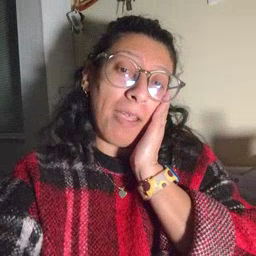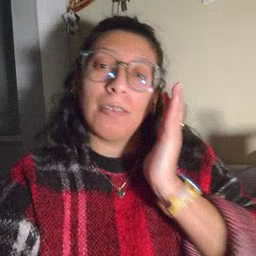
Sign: bed